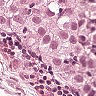
Metastatic tissue present: yes